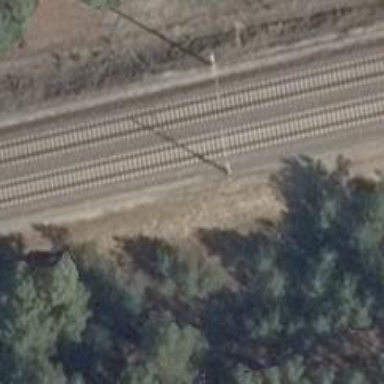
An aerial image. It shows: Milestone along the railway track with catenary mast.